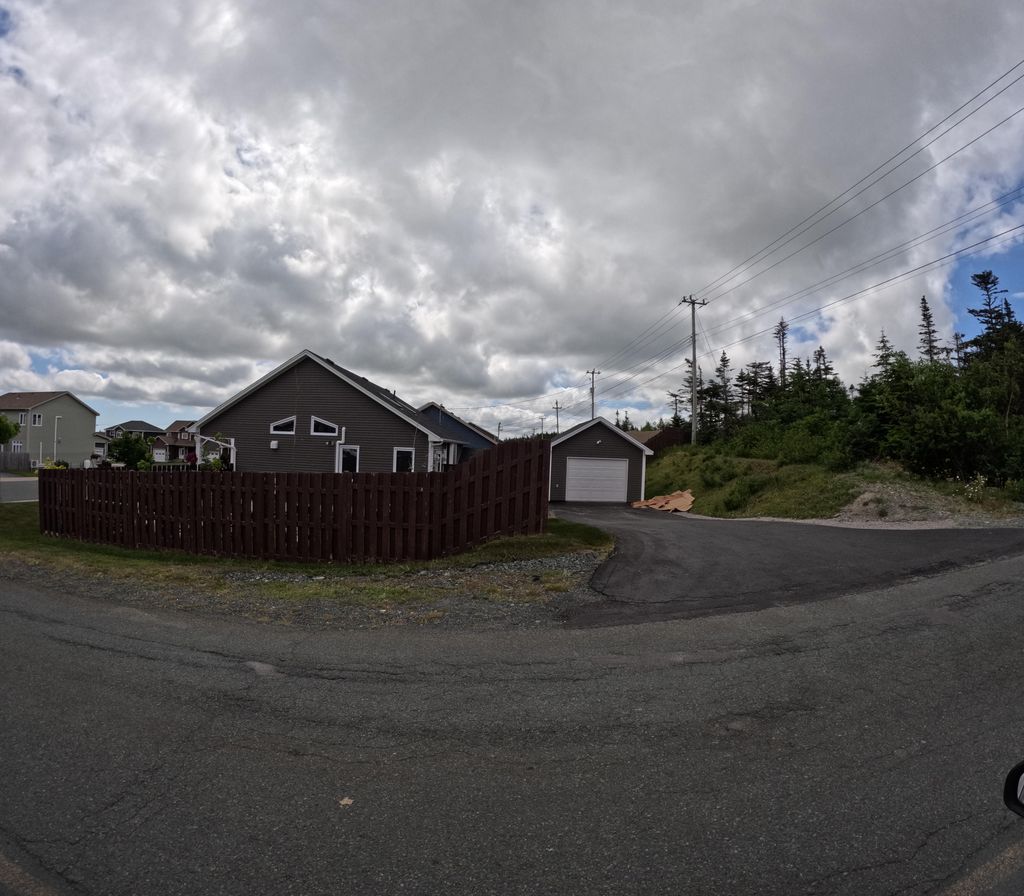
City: st_johns